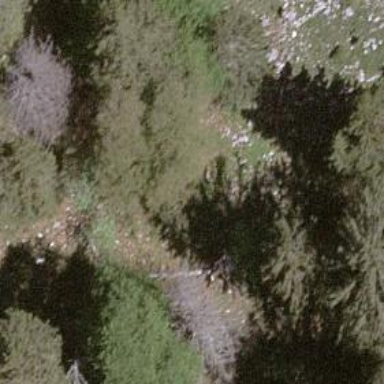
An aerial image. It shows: Single tag "natural: tree."